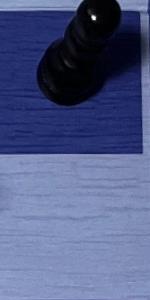
Label: Empty